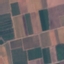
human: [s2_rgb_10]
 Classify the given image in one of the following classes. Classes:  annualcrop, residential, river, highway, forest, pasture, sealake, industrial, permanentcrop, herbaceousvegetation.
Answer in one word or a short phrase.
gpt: PermanentCrop